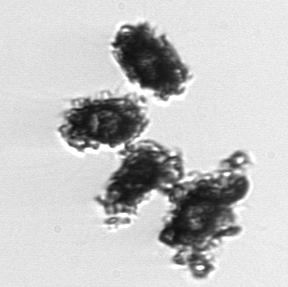
Label: Thalassiosira_TAG_external_detritus